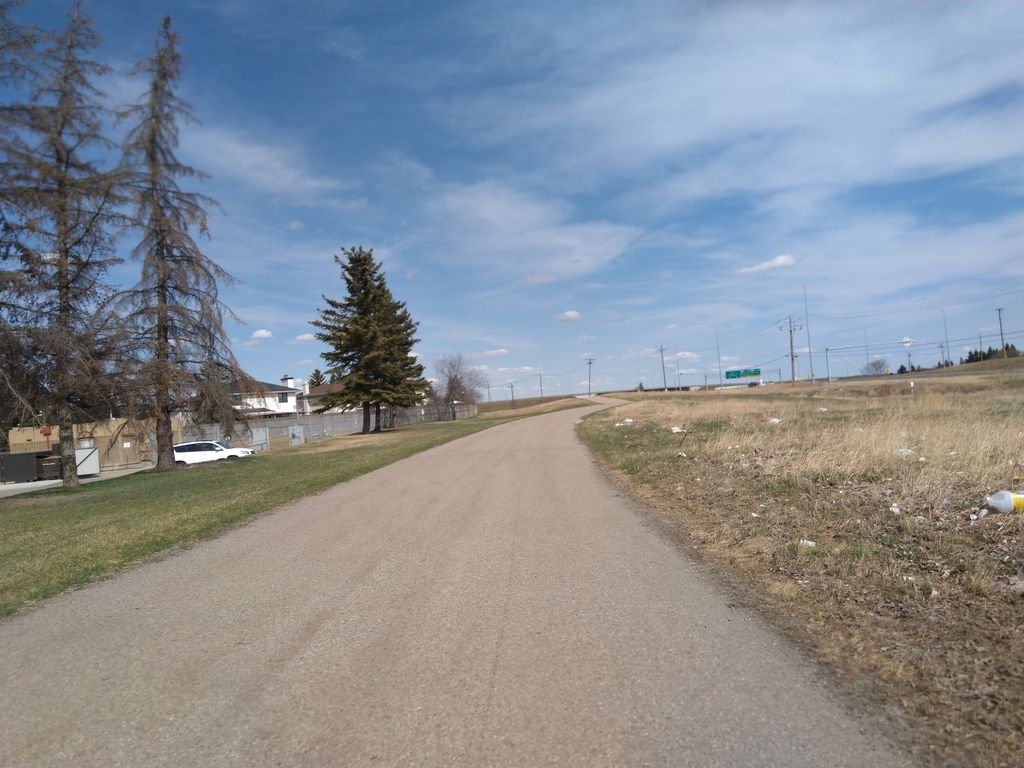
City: calgary